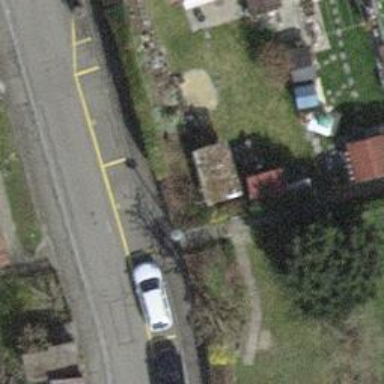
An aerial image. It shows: Set of steps on the road.